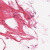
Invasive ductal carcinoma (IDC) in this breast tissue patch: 0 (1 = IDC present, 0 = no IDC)